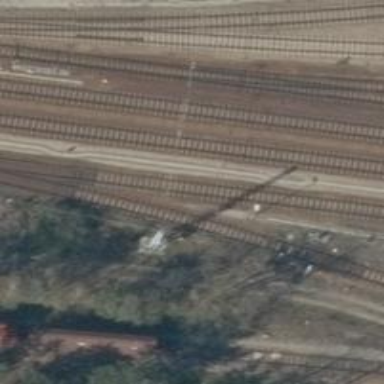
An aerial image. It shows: Milestone along the railway with catenary mast.